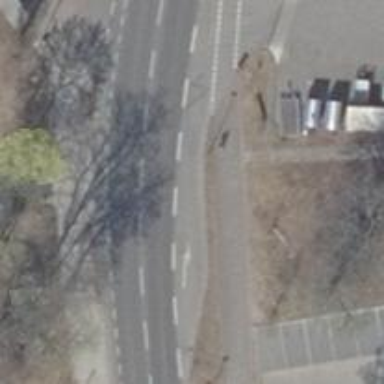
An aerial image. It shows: Secondary road with asphalt surface and separate sidewalks on both sides. Lane markings are present.